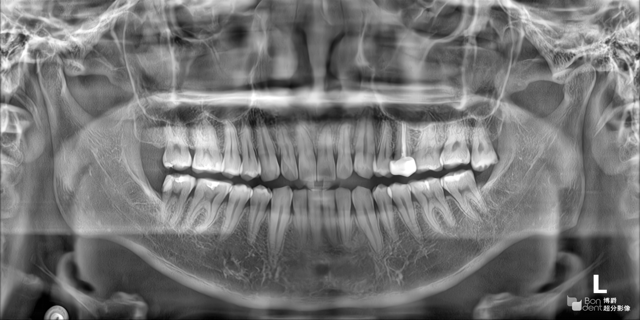
adult